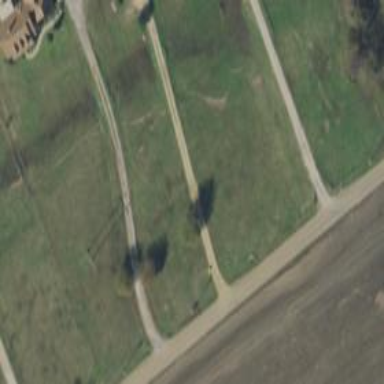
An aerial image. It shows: Driveway.